Question: I'm using an SLD to label polygons with the derived area (cartesian) using the <URL>.
I would expect that the area of the polygon would remain consistent - the polygon isn't changing size, but I'm finding that the area value changes at each zoom level.
Am I misunderstanding what the area function should do? Any advice welcome.
Screenshots:
-
The SLD:
'''
<?xml version="1.0" encoding="UTF-8"?>
<sld:StyledLayerDescriptor xmlns="http://www.opengis.net/sld" xmlns:sld="http://www.opengis.net/sld" xmlns:ogc="http://www.opengis.net/ogc" xmlns:gml="http://www.opengis.net/gml" version="1.0.0">
<sld:NamedLayer>
<sld:Name>Default Styler</sld:Name>
<sld:UserStyle>
<sld:Name>Default Styler</sld:Name>
<sld:FeatureTypeStyle>
<sld:Name>name</sld:Name>
<sld:Rule>
<sld:Title/>
<sld:MinScaleDenominator>423.0</sld:MinScaleDenominator>
<sld:MaxScaleDenominator>4.43744032E8</sld:MaxScaleDenominator>
<sld:PolygonSymbolizer>
<sld:Fill>
<sld:GraphicFill>
<sld:Graphic>
<sld:Mark>
<sld:WellKnownName>shape://none</sld:WellKnownName>
<sld:Fill/>
<sld:Stroke>
<sld:CssParameter name="stroke">#ff5722</sld:CssParameter>
</sld:Stroke>
</sld:Mark>
<sld:Size>8</sld:Size>
</sld:Graphic>
</sld:GraphicFill>
<sld:CssParameter name="fill">#ff5722</sld:CssParameter>
</sld:Fill>
</sld:PolygonSymbolizer>
<sld:PolygonSymbolizer>
<sld:Stroke>
<sld:CssParameter name="stroke">#ff5722</sld:CssParameter>
<sld:CssParameter name="stroke-width">0</sld:CssParameter>
</sld:Stroke>
</sld:PolygonSymbolizer>
<sld:TextSymbolizer>
<sld:Label>
<ogc:Function name="Area">
<ogc:PropertyName>the_geom</ogc:PropertyName>
</ogc:Function>
</sld:Label>
<sld:Font>
<sld:CssParameter name="font-family">Tahoma</sld:CssParameter>
<sld:CssParameter name="font-size">12</sld:CssParameter>
<sld:CssParameter name="font-style">Normal</sld:CssParameter>
<sld:CssParameter name="font-weight">Normal</sld:CssParameter>
</sld:Font>
<sld:LabelPlacement>
<sld:PointPlacement>
<sld:AnchorPoint>
<sld:AnchorPointX>0.5</sld:AnchorPointX>
<sld:AnchorPointY>0.5</sld:AnchorPointY>
</sld:AnchorPoint>
</sld:PointPlacement>
</sld:LabelPlacement>
<sld:Halo>
<sld:Radius>3</sld:Radius>
<sld:Fill>
<sld:CssParameter name="fill">#EEEEEE</sld:CssParameter>
</sld:Fill>
</sld:Halo>
<sld:Fill>
<sld:CssParameter name="fill">#000000</sld:CssParameter>
</sld:Fill>
<sld:VendorOption name="spaceAround">25</sld:VendorOption>
<sld:VendorOption name="group">no</sld:VendorOption>
</sld:TextSymbolizer>
</sld:Rule>
</sld:FeatureTypeStyle>
</sld:UserStyle>
</sld:NamedLayer>
</sld:StyledLayerDescriptor>
'''
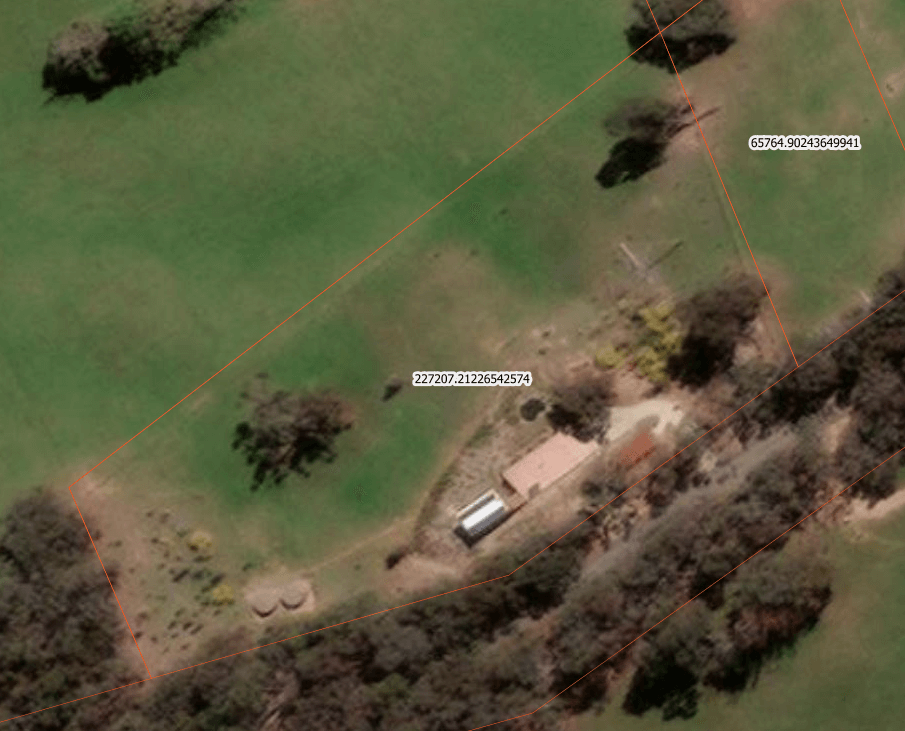
Answer: As <URL> on the sister GIS site says:
> geometries are generalized, reprojected, rescaled to screen in place for performance reasons, by the time this function is evaluated it's too late. The code would have to be modified to perform these evaluations before the geometry is modified. It's possible, not immediate to do in general (if done, it would have to affect evaluation of all style properties that might be using the geometry, not just the labels), especially if the same geometry is used by other symbolizers before.
So the only way to do this is to precalculate the areas and store them in the dataset, this will also be more efficient as it saves recalculating the areas with each map move.